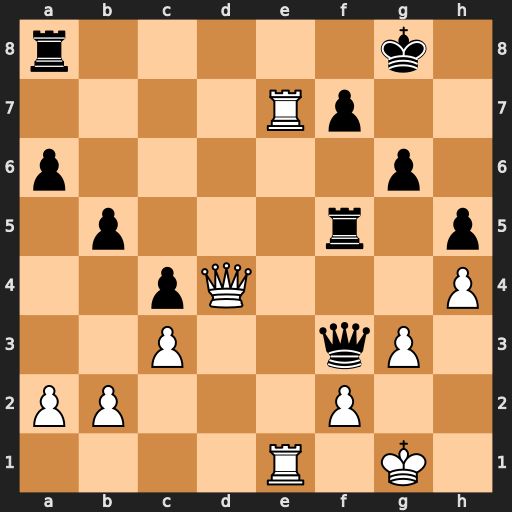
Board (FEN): r5k1/4Rp2/p5p1/1p3r1p/2pQ3P/2P2qP1/PP3P2/4R1K1
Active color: w
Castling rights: -
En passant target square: -
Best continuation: Re8+ Rxe8 Rxe8+ Kh7 Rh8#